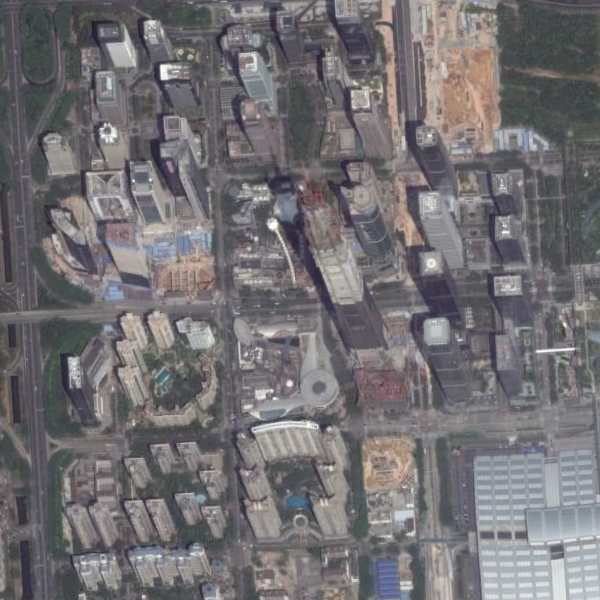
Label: Commercial